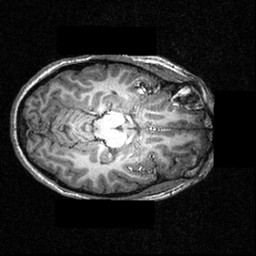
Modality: T1w
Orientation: axial
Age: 22
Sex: female
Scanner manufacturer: siemens
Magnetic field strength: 3.951 T
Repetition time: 1.5 s
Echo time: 0.00335 s